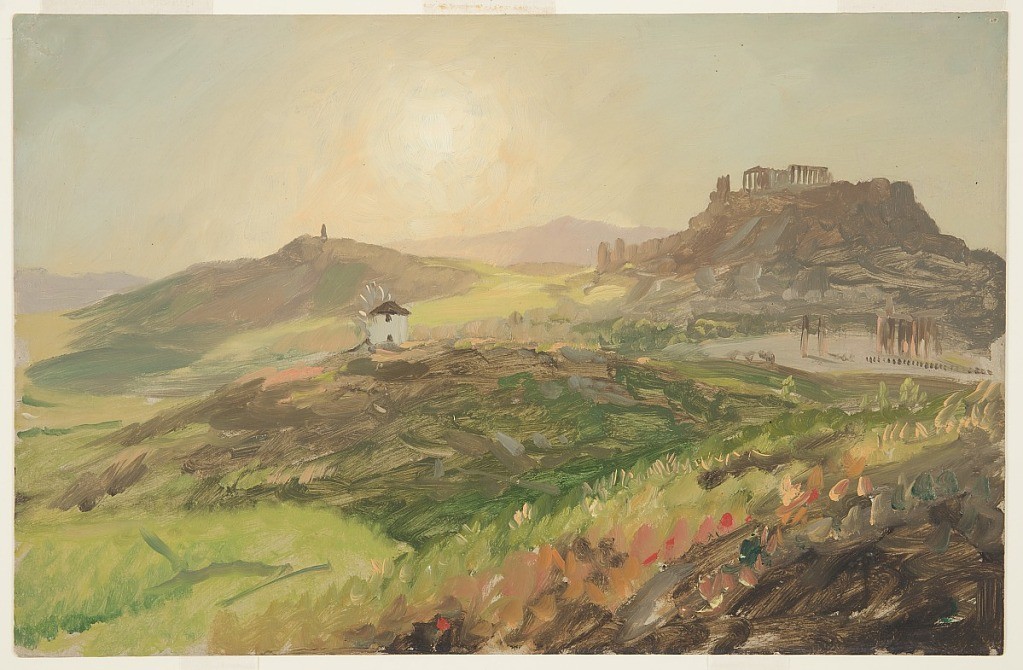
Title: View of the Acropolis, Athens
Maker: Frederic Edwin Church, American, 1826–1900
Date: April 1869
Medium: Oil and graphite on paperboard
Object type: Drawing
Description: Landscape sketch showing a view of the Acropolis in Athens, Greece, looking westward from an elevated point southeast of the Acropolis.The immediate foreground consists of a grassy hill that descends from right to left. In the middle distance at center, a windmill with stucco walls is perched atop a gentle hill, while, in the middle distance at right, the Temple of Olympian Zeus is shown with its ruinous colonnade. Above it at right, the Parthenon is visible atop a dark and rocky Acropolis. Across a grassy valley or declivity, the Philopappos Hill is shown with the Philopappos Monument noticeably positioned on top of it. In the background, a luminous setting sun hangs above a purple, rugged mountain range while the sky is clear and blue-green.